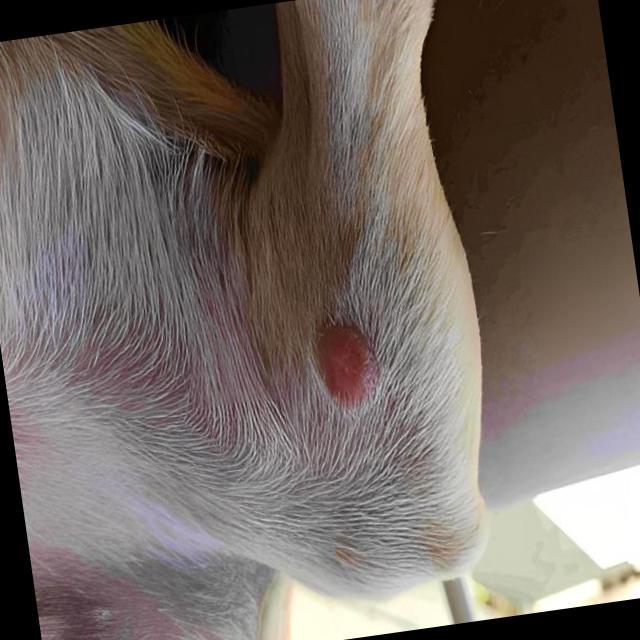
Canine dermatitis — inflammation of the skin presenting with erythema, pruritus, papules, and excoriation. May be allergic, contact, or atopic in origin.